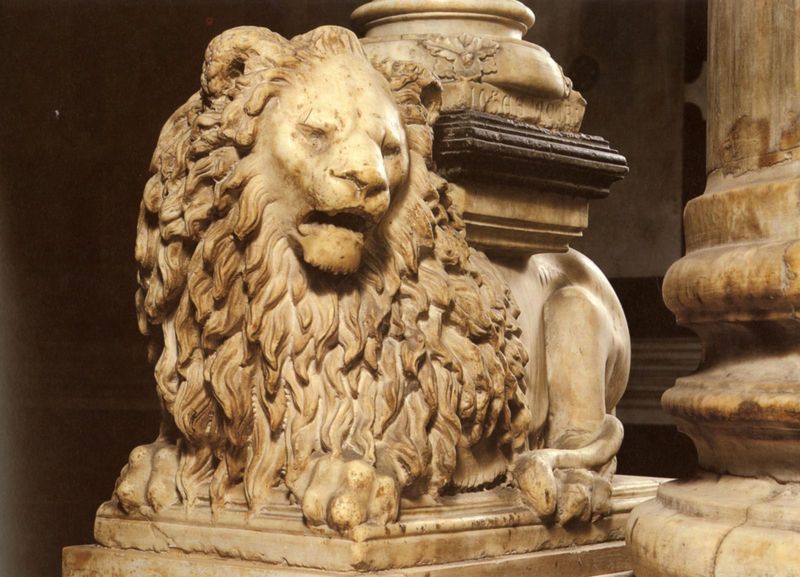
Titel: Kandelaber
Standort: Florenz, Baptisterium (EU - I - Toskana); Herstellungsort: Florenz (EU - I - Toskana)
Schlagwörter: dunkel, kopf, schatten, gelb, braun, marmor, mund, orange, raum, schwarz, säule, tier, wand, augen, schale, sockel, stein, tragen, kirche, gold, ohren, rechts, krug, skulptur, statue, vase, fell, mähne, schwanz, schweif, sepia, plastik, foto, krallen, rom, schnauze, maul, löwe, basis, träger, wulst, sphinx, widder, siten, pranken, schwei, pratze, f, lkirche